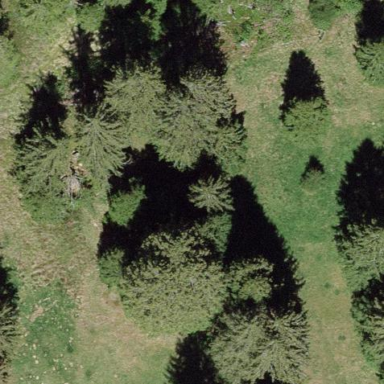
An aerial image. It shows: Serene woodland landscape.